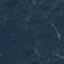
Land use / land cover class: Forest